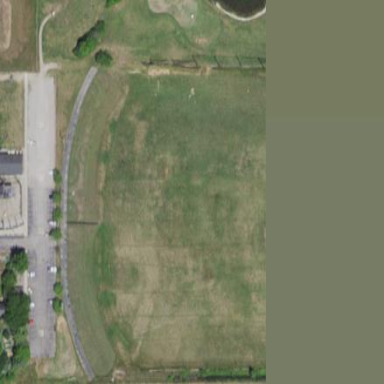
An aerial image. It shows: Grassy area designated as driving range for golf.